Interaction volume radius: 5 \u00c5
Interaction volume height: 10 \u00c5
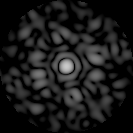
Disorder parameter: 0.8542